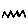
Label: zigzag